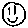
Label: smiley face